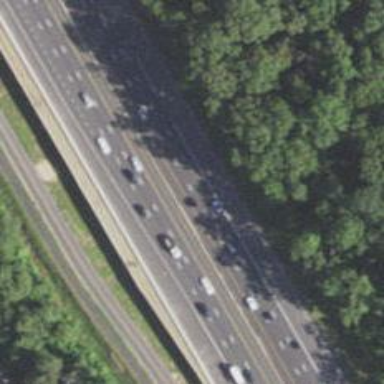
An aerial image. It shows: Asphalt motorway.